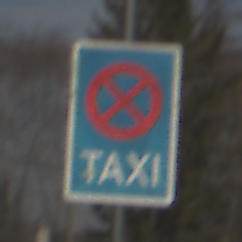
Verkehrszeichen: Taxenstand
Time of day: Midday
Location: Outdoor (Suburban)
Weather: PartlyCloudy
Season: NotSpecified
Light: Natural